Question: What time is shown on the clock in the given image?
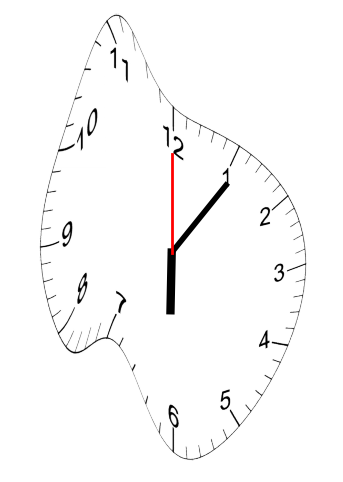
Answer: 06:06:00